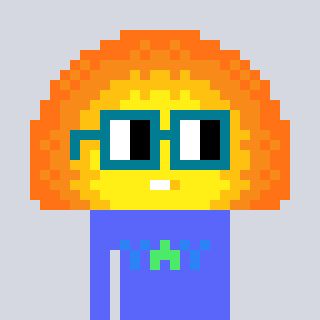
a pixel art character with square dark green glasses, a sunset-shaped head and a purple-colored body on a cool background